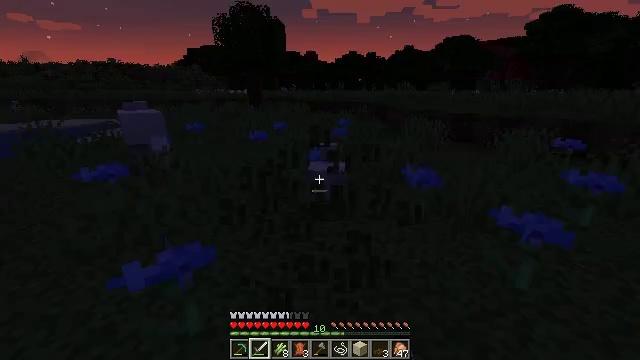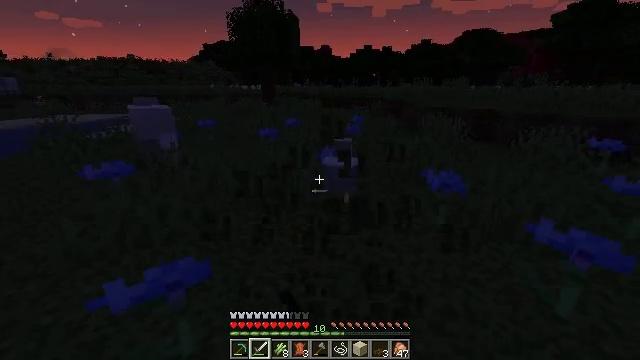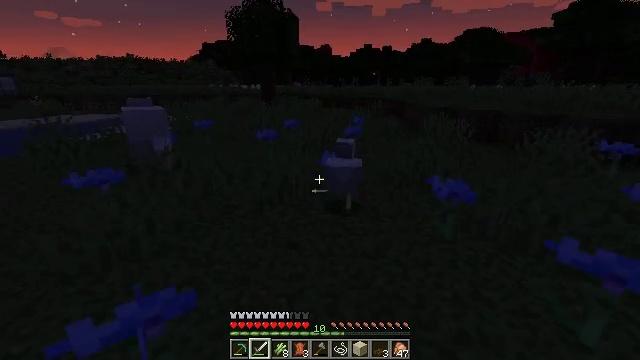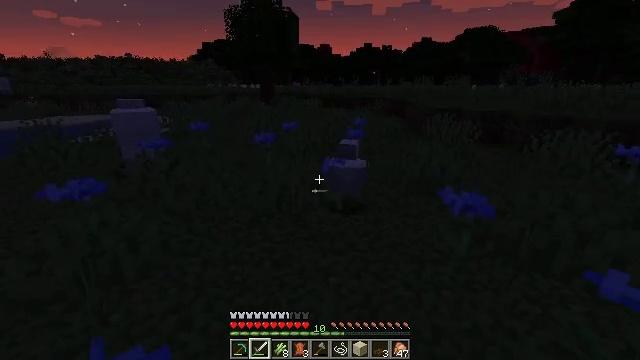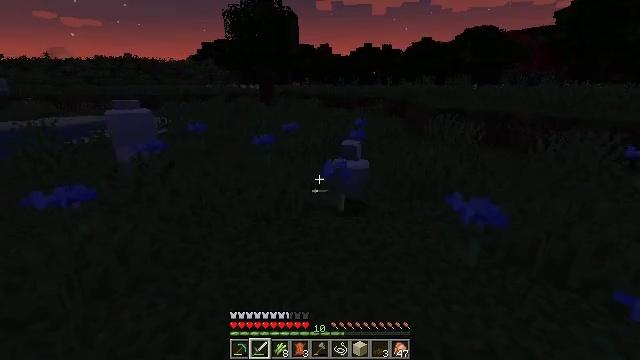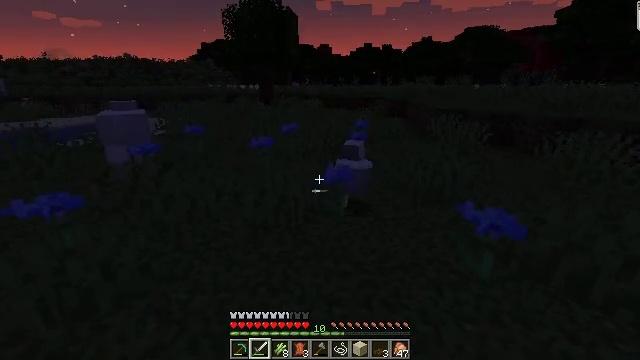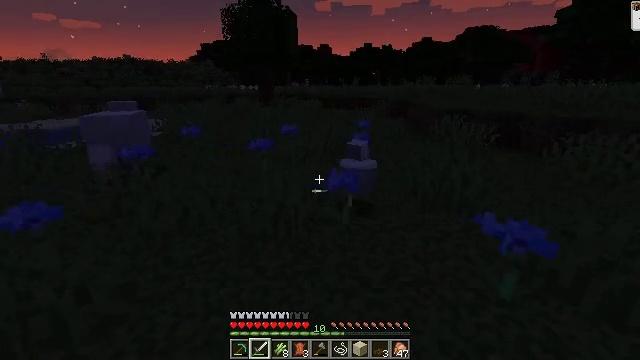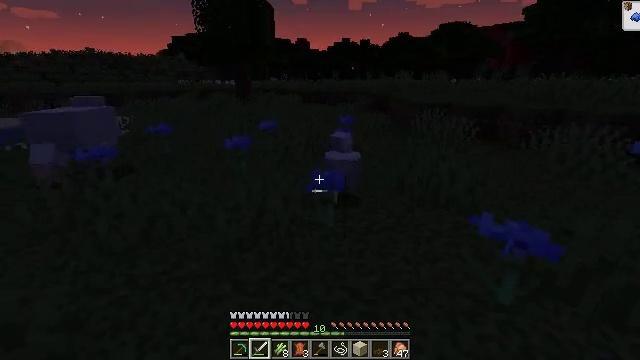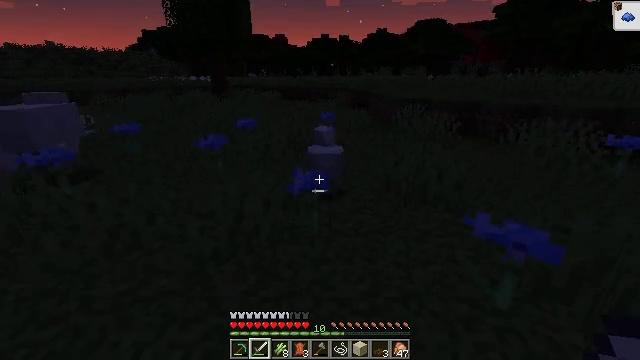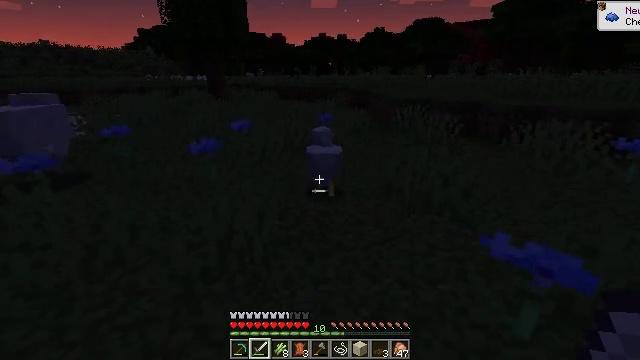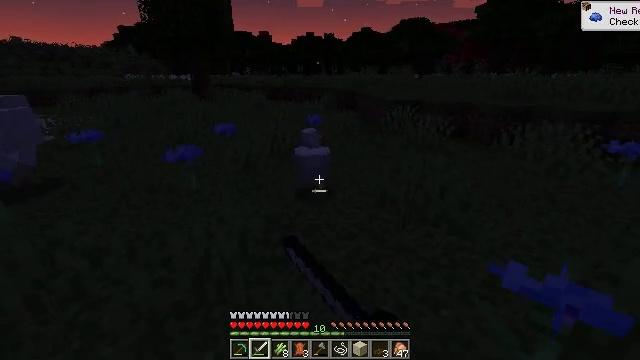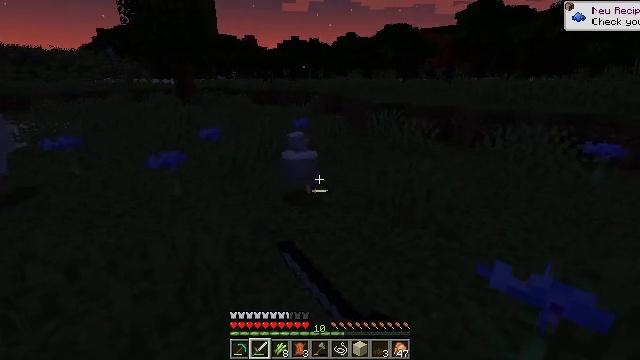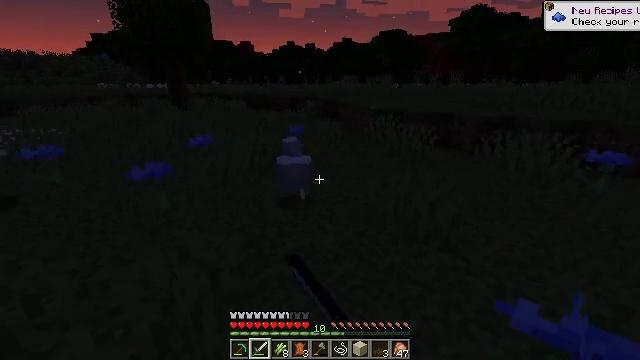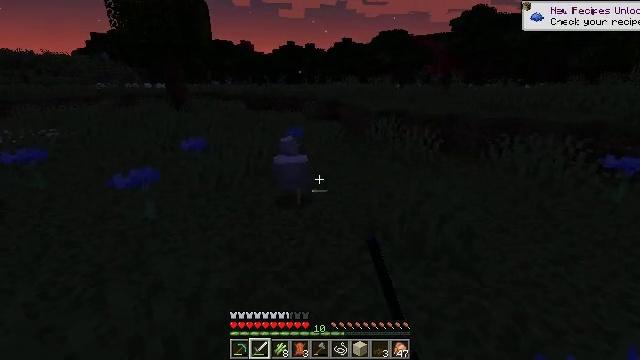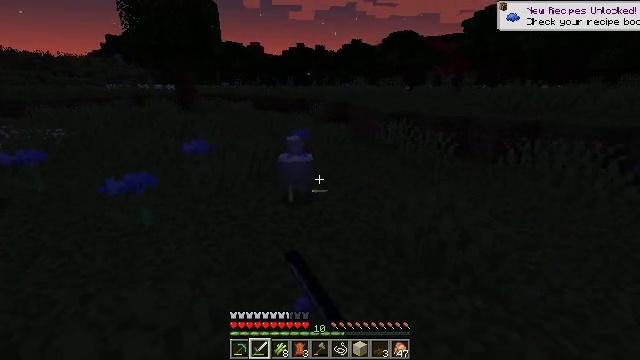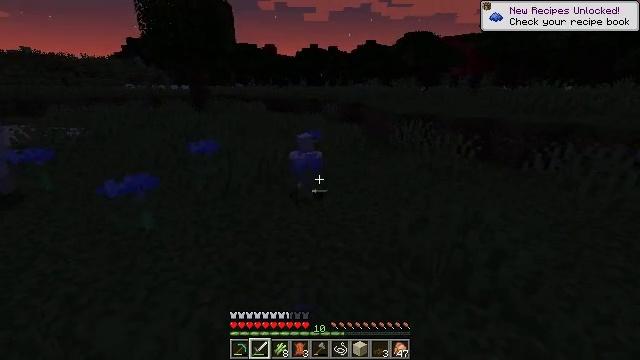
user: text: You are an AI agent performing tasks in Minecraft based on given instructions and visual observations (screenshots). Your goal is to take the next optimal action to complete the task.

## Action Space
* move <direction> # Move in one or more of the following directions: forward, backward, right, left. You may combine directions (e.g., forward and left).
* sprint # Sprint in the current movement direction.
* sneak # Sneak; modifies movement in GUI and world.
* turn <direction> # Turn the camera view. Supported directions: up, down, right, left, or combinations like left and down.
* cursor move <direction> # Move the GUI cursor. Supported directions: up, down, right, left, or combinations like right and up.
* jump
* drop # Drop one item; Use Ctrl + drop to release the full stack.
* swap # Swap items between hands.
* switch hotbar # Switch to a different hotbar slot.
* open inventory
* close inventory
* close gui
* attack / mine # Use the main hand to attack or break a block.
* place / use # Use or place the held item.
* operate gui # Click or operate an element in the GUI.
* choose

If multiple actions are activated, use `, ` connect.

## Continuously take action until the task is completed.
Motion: motion action
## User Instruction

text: Break the cornflower to collect it.
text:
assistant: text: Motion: move forward, turn left, attack / mine
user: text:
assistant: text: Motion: move forward, attack / mine
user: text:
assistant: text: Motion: move forward, attack / mine
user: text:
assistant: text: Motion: move forward, attack / mine
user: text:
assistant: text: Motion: move forward, attack / mine
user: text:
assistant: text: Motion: move forward, attack / mine
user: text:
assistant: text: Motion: move forward, turn right and down, attack / mine
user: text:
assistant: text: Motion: move forward, turn right
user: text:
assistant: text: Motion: move forward, attack / mine
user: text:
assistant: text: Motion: move forward, turn right, attack / mine
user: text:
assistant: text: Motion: move forward, turn right, attack / mine
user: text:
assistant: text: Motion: move forward, turn up
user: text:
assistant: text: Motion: move forward, attack / mine
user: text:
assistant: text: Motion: move forward, turn left, attack / mine
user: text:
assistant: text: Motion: move forward, turn left, attack / mine
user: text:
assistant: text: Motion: move forward, sprint, attack / mine
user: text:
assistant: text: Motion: move forward, sprint
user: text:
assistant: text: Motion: move forward, sprint, attack / mine
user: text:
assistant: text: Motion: move forward, sprint, attack / mine
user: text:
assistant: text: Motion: move forward, sprint, attack / mine
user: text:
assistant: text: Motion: move forward
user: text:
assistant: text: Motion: move forward, attack / mine
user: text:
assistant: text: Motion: move forward, attack / mine
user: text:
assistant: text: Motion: move forward, attack / mine
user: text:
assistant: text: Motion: move forward
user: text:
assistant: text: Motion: move forward, attack / mine
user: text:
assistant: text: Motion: attack / mine